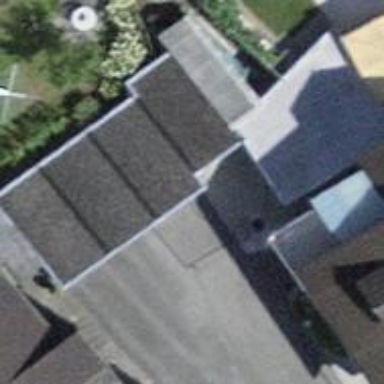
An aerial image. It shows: Group of garages.